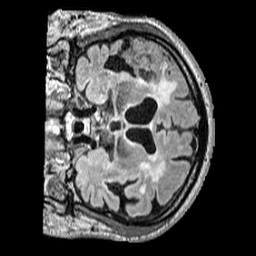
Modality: FLAIR
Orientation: coronal
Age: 69
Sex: male
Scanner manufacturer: siemens
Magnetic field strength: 3 T
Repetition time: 5 s
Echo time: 0.387 s